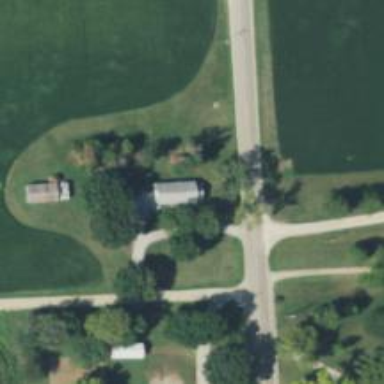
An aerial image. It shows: Driveway leading to service road.